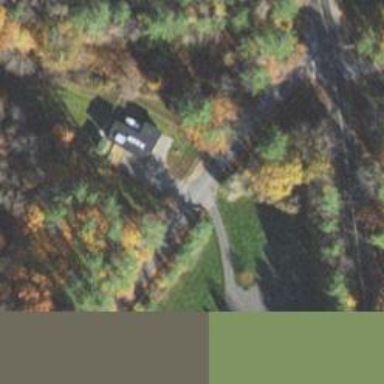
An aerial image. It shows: Driveway leading to service road.